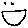
Label: smiley face